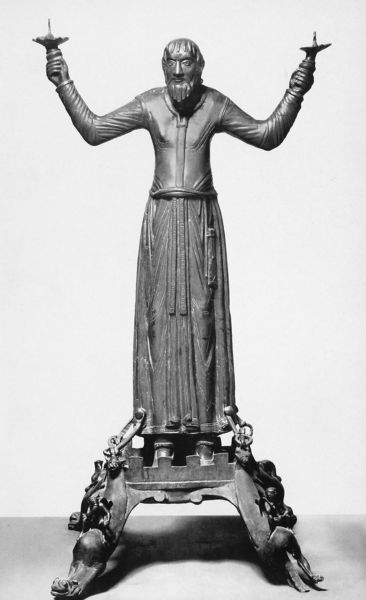
Titel: Leuchter (Sogenannter Wolframleuchter)
Standort: Erfurt, Dom (EU - D - Thüringen)
Schlagwörter: fuß, mann, bart, arme, falten, halten, tragen, figur, gewand, haare, skulptur, statue, füße, thron, kerzen, leuchter, metall, bronze, zinnen, foto, ketten, kerzenständer, kerzenleuchter, romanik, guss, zinne, schwrz weiss, arme+füße